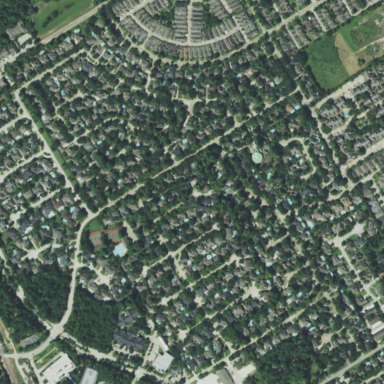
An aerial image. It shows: Residential area with subdivided plots.